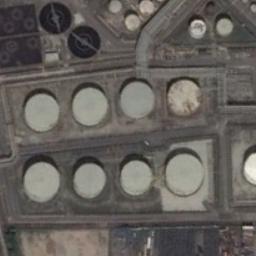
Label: storage_tank